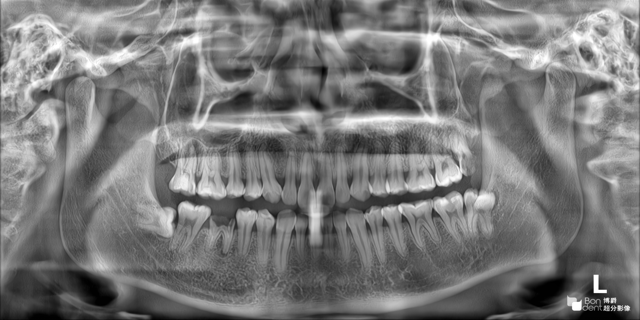
adult